Question: >
<URL>

'''
<asp:LinkButton ID="lnk_DeleteUser" ToolTip="Delete User" runat="server" OnClientClick="return confirm('Are you sure you want to delete this User?')">
<asp:ImageButton ID="Img_del" src="Styles/Images/icon_delete.png" OnClick="imgbtn_UserDeleteClick"
runat="server" Style="border-style: none" alt="Delete User" /></asp:LinkButton>
'''
I want to disable the link button and image button for certain condition, but I am not able to disable the link button because when debugging I found the supports disabled attribute is false. because of that in IE8 the image is disable but the link button is not disabled and I am able to get the confirm popup.
this is the source code from browser
'''
<a onclick="return confirm(&#39;Are you sure you want to delete this User?&#39;);" id="ctl00_MainContent_UserTable_ctl02_lnk_DeleteUser" title="Delete User" class="aspNetDisabled"><input type="image" name="ctl00$MainContent$UserTable$ctl02 $Img_del" id="ctl00_MainContent_UserTable_ctl02_Img_del" disabled="disabled" title="You don&#39;t have permission to delete users" class="aspNetDisabled" src="Styles/Images/icon_delete.png" alt="Delete User" src="" style="border-style: none" /></a>
'''
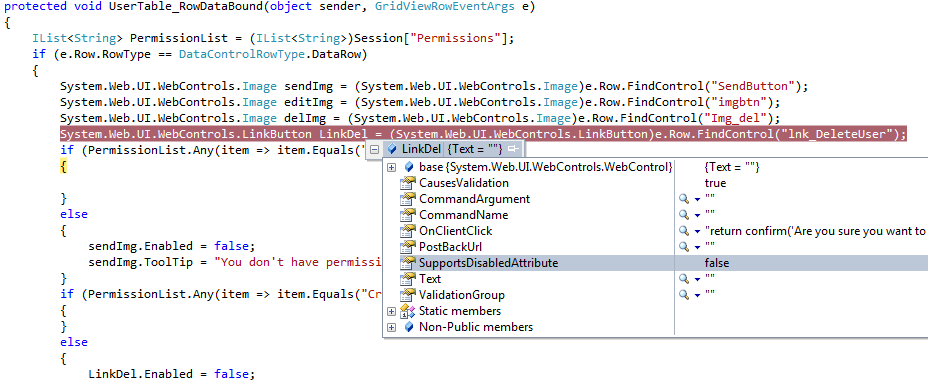
Answer: This control does not support the disabled attribute.
You cannot magically tell it to support this attribute.
In particular, HTML does not have a 'disabled' attribute for links.